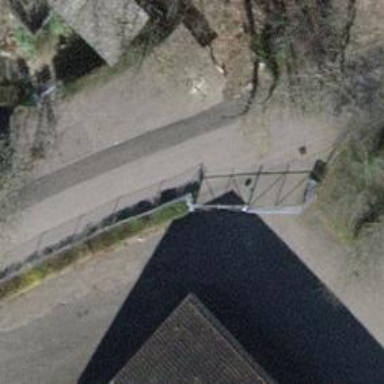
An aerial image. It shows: Gate.